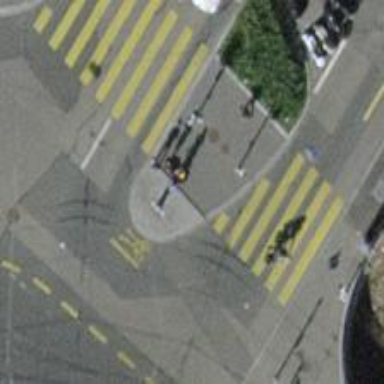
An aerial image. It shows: Kerb serving as barrier.